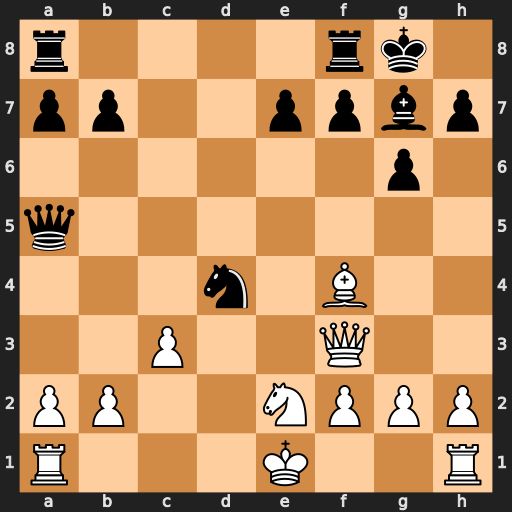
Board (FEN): r4rk1/pp2ppbp/6p1/q7/3n1B2/2P2Q2/PP2NPPP/R3K2R
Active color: w
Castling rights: KQ
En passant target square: -
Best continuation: Nxd4 Bxd4 b4 Qa4 cxd4